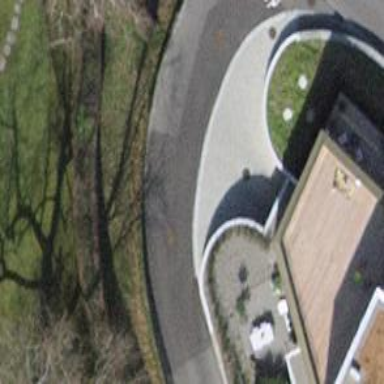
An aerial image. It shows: Retaining wall.